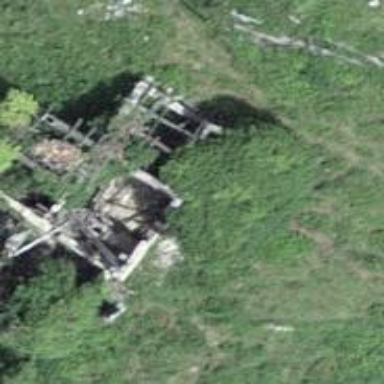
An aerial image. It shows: Historic ruins of building.